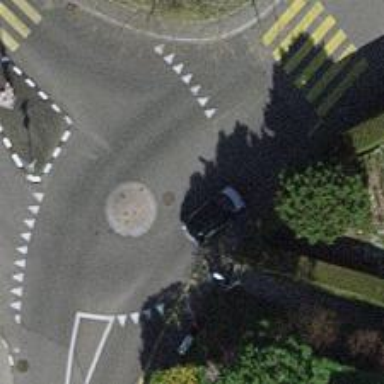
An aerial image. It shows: Mini roundabout on the road.